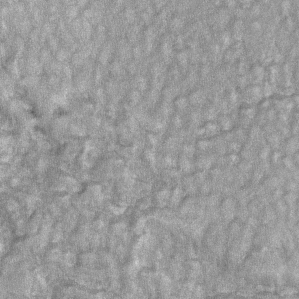
Label: frost